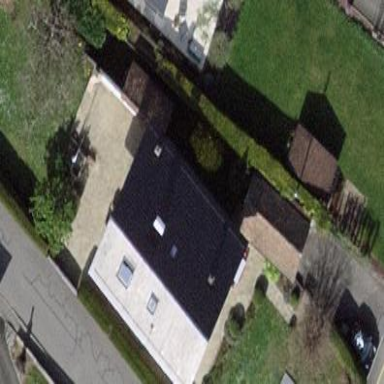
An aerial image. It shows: Detached building.